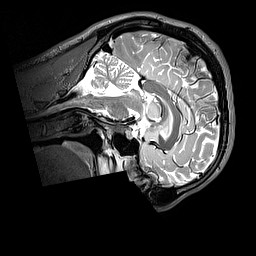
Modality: T2w
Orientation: sagittal
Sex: male
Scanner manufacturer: siemens
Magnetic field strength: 3 T
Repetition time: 3.2 s
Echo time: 0.409 s